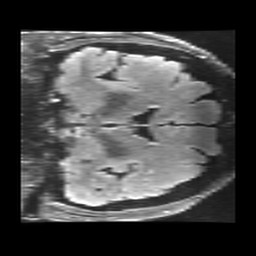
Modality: FLAIR
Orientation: coronal
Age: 66
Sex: female
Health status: healthy
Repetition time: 12 s
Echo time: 0.09782 s